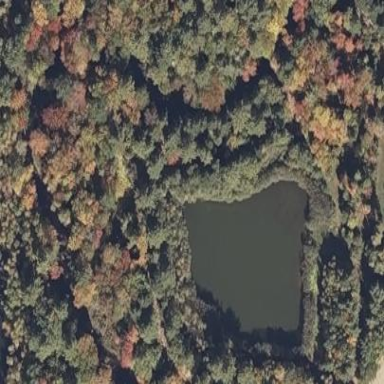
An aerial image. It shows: Peaceful pond surrounded by nature.